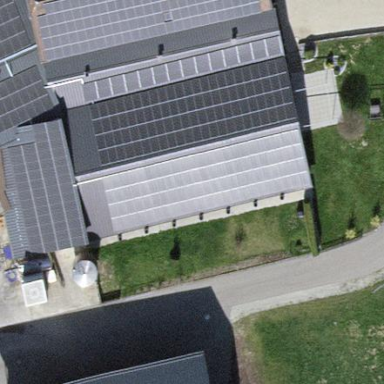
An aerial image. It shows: Solar power generator utilizing photovoltaic technology with solar photovoltaic panels.